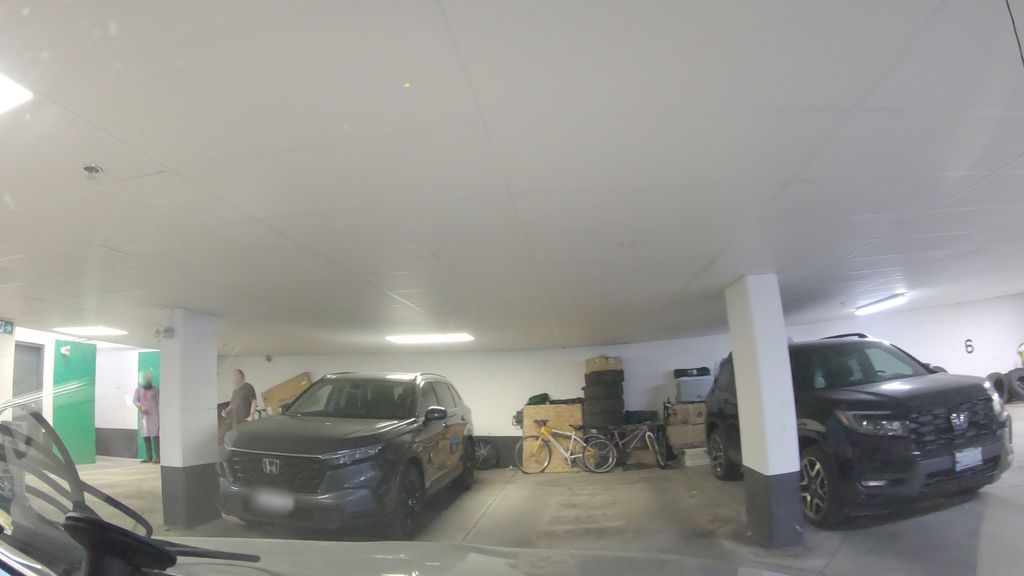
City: toronto